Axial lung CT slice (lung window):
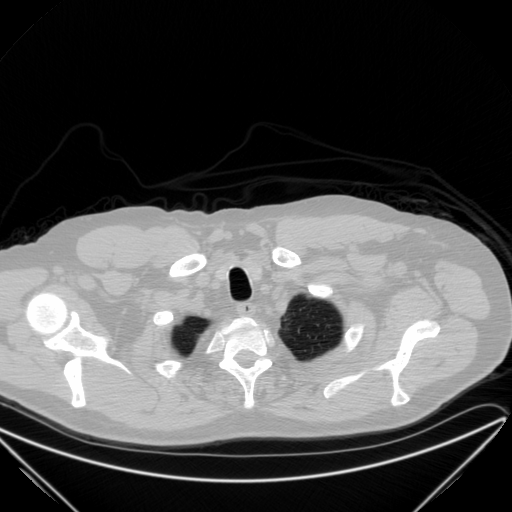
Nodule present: no